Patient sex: M
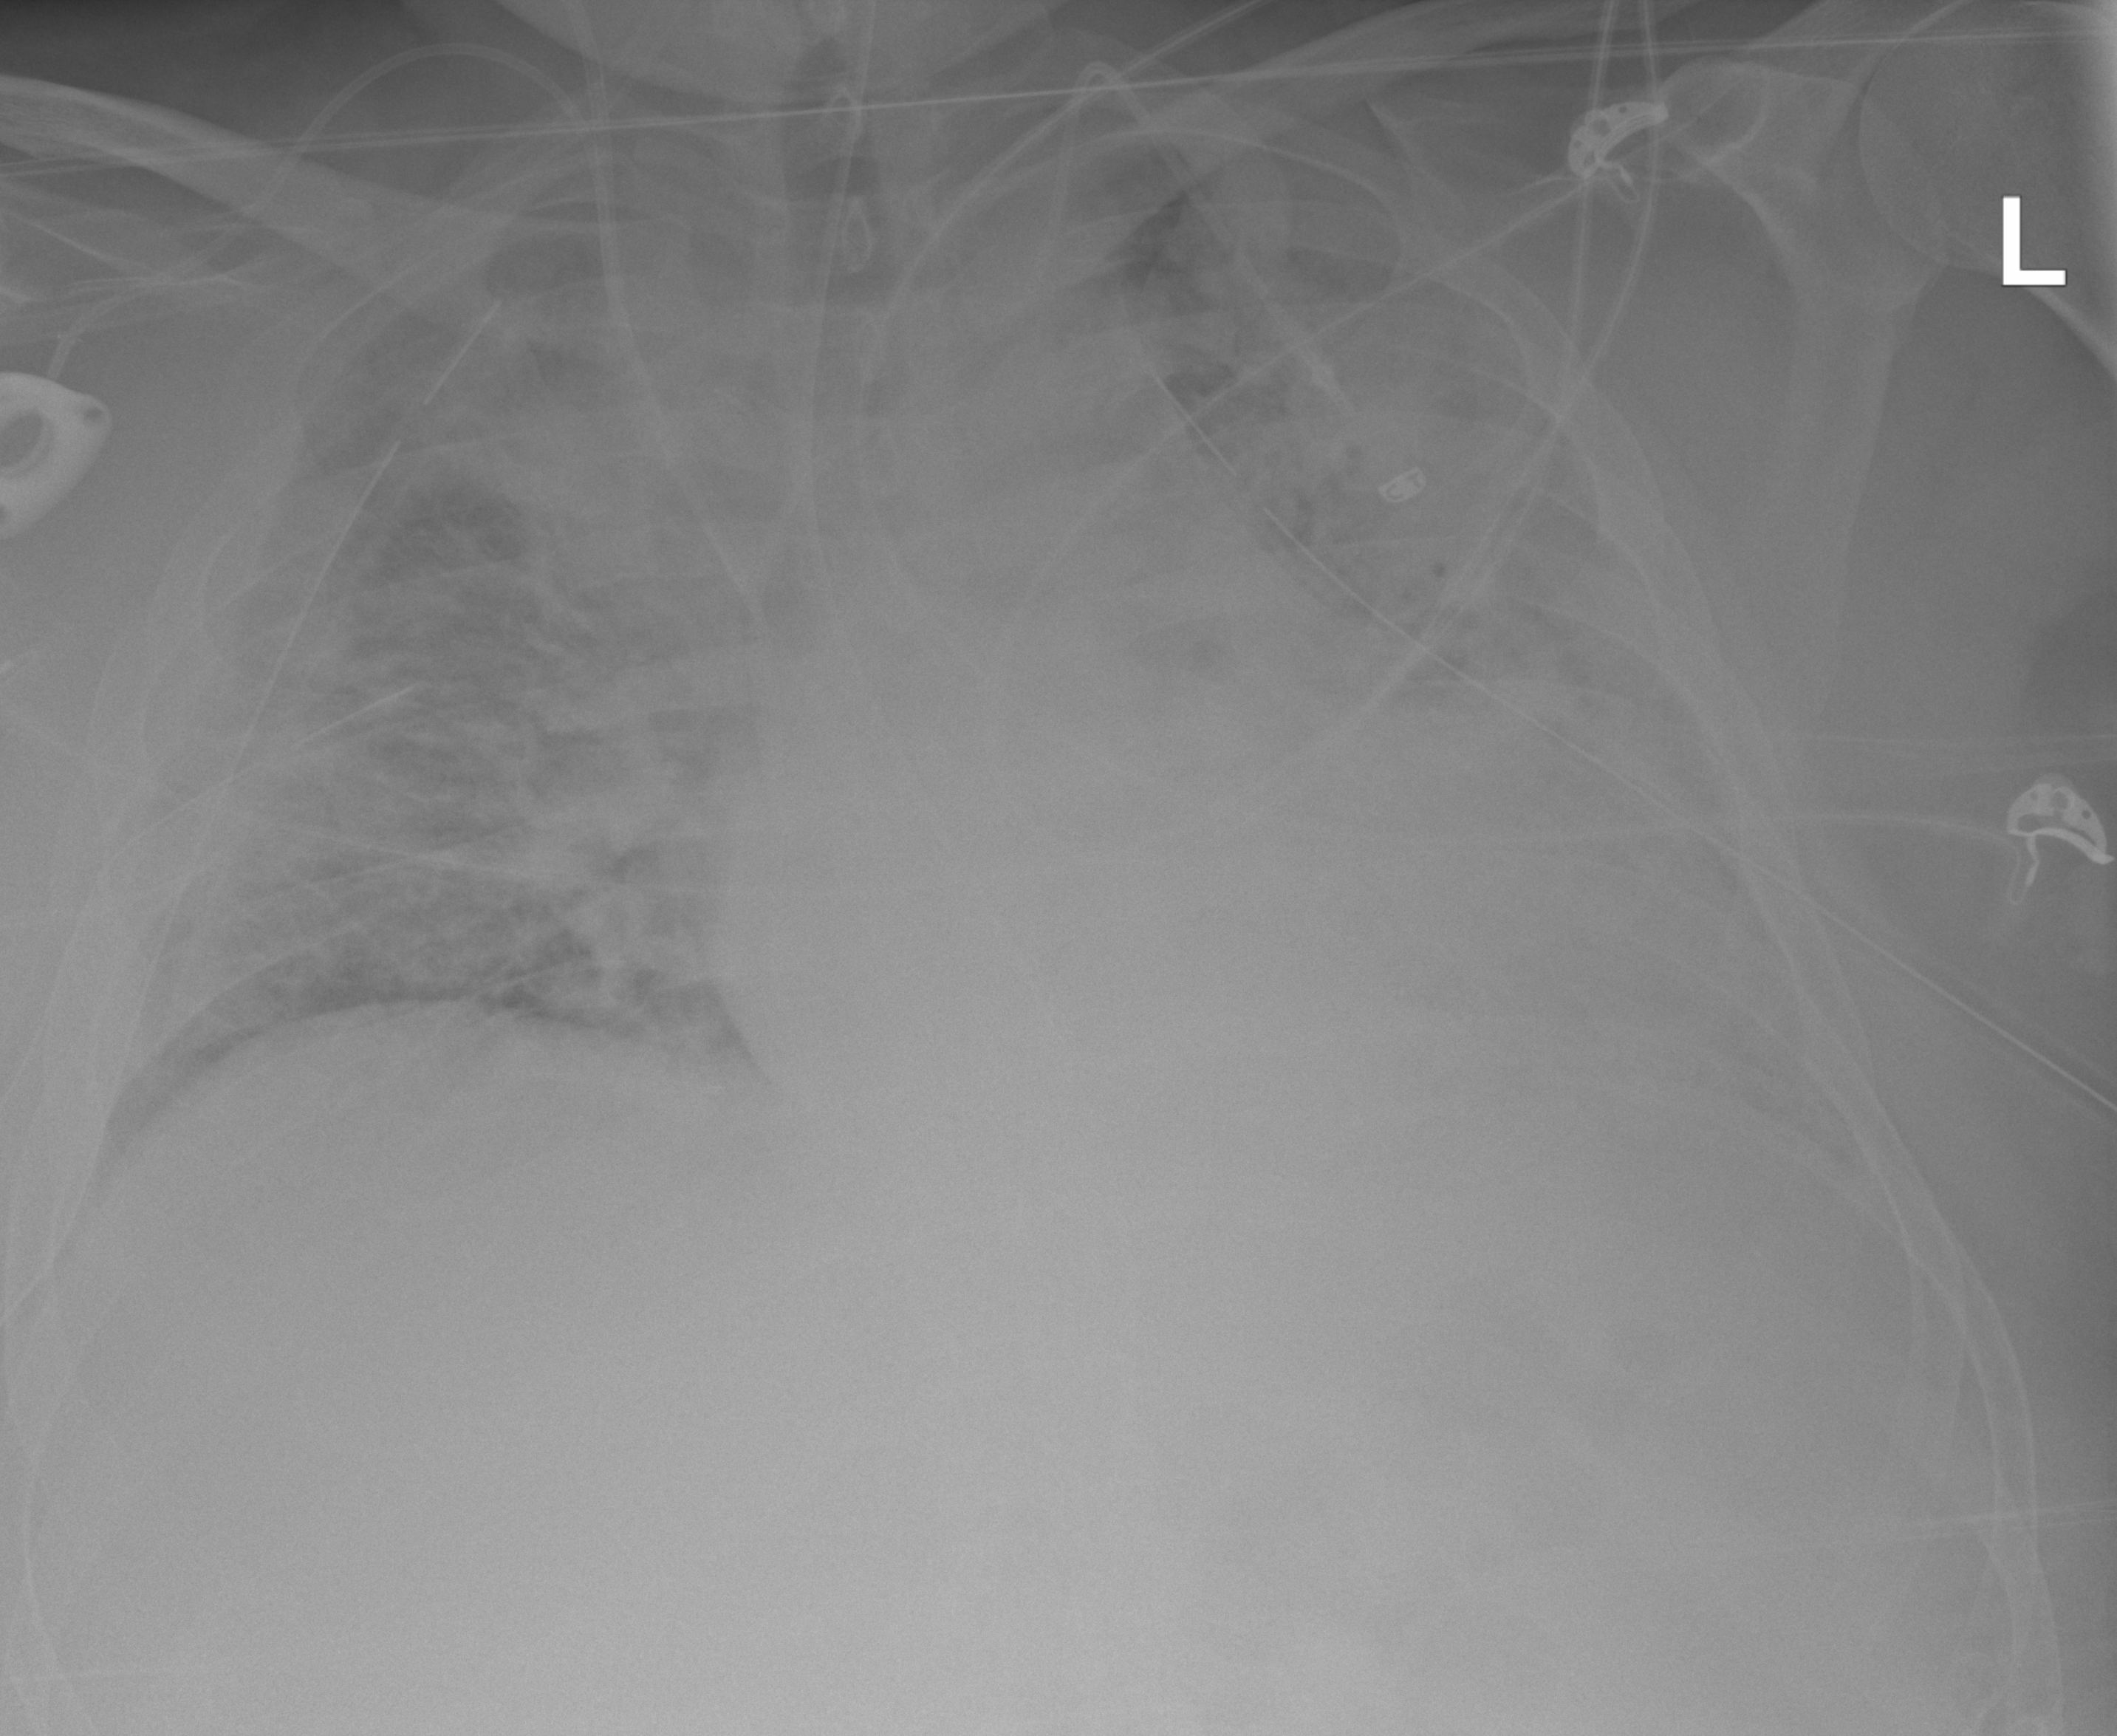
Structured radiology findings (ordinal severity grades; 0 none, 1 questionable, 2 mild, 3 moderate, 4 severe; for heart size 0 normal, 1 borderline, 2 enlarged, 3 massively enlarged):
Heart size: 2
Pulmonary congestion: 3
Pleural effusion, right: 2
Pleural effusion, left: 2
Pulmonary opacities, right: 3
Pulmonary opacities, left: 4
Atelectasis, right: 3
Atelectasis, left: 4